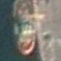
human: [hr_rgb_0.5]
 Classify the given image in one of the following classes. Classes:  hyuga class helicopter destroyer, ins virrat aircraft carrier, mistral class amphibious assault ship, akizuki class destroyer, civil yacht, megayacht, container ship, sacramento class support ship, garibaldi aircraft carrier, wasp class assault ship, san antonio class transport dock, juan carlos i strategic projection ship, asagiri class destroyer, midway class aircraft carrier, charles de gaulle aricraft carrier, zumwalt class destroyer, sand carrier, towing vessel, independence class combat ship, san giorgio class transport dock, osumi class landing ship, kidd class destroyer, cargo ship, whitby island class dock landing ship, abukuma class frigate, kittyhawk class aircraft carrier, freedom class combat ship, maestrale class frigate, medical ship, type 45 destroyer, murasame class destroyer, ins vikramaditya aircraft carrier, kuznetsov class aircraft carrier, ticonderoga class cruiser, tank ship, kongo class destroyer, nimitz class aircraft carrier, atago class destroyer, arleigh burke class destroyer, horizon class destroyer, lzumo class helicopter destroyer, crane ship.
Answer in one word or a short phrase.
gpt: Towing vessel